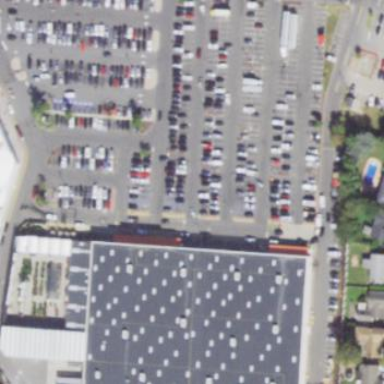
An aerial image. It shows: Retail building.